Question: I am trying to open an 'SSLServerSocket' with custom keystore/truststore and with only 'TLSv1.2' enabled.
Here is my related code for opening such socket:
'''
SSLContext sslContext = null;
ServerSocket serverSocket = null;
KeyManagerFactory kmf = null;
KeyStore keystore = loadKeyStore(KEYSTORE_FILE);
if (keystore == null) {
// throw exception
}
char[] psw = System.console().readPassword("Enter password for the key materials in file "%s":", KEYSTORE_FILE);
try {
kmf = KeyManagerFactory.getInstance("PKIX");
kmf.init(keystore, psw);
} catch (NoSuchAlgorithmException | UnrecoverableKeyException | KeyStoreException e) {
e.printStackTrace();
kmf = null;
// throw exception
}
try {
sslContext = SSLContext.getInstance("TLSv1.2");
System.out.println(kmf==null); // prints false
sslContext.init(kmf==null?null:kmf.getKeyManagers(), null, null);
} catch (NoSuchAlgorithmException | KeyManagementException e) {
// throw exception
}
try {
serverSocket = sslContext.getServerSocketFactory().createServerSocket(PORT, BACKLOG, HOST);
((SSLServerSocket)serverSocket).setEnabledProtocols(new String[]{"TLSv1.2"});
} catch (IOException e) {
// throw exception
}
'''
the 'loadKeyStore' function is,
'''
private static KeyStore loadKeyStore(String filename) {
KeyStore keystore = null;
FileInputStream fis = null;
try {
keystore = KeyStore.getInstance("JKS");
char[] psw = System.console().readPassword("Enter password for the KeyStore file "%s":", filename);
if (psw != null) {
fis = new FileInputStream(filename);
keystore.load(fis, psw);
}
} catch (KeyStoreException | NoSuchAlgorithmException | CertificateException | IOException e) {
keystore = null;
LogManager.getLogger().fatal("cannot load KeyStore from file "" + filename + "".", e);
} finally {
if (fis != null) {
try {
fis.close();
} catch (IOException e) {
LogManager.getLogger().error("cannot close file " + filename, e);
}
fis = null;
}
}
return keystore;
}
'''
I accept connections in a different thread as
'''
while (!stopped) {
Socket socket = null;
try {
socket = serverSocket.accept();
} catch (IOException e) {
if (!stopped) {
logger.error("exception while accepting connections.", e);
}
break;
}
// start new threads to handle this connection
}
'''
The problem is, when I enter <URL> at Firefox, it says:
> Firefox cannot guarantee the safety of your data on HOST because it
uses , a broken security protocol. Advanced info:
ssl_error_no_cypher_overlap
How can I open a server socket that accepts only TLSv1.2 connections?
P.S. I have tried changing "TLSv1.2" strings in the code to "TLS", one by one, but nothing changed.
I edited the code as follows:
'''
serverSocket = sslContext.getServerSocketFactory().createServerSocket(port, backlog, host);
((SSLServerSocket)serverSocket).setEnabledProtocols(new String[]{"TLSv1.2"});
for (String s: ((SSLServerSocket)serverSocket).getEnabledCipherSuites()) {
System.out.println(s);
}
'''
and the output is,
> TLS_ECDHE_ECDSA_WITH_AES_128_CBC_SHA256
TLS_ECDHE_RSA_WITH_AES_128_CBC_SHA256 TLS_RSA_WITH_AES_128_CBC_SHA256
TLS_ECDH_ECDSA_WITH_AES_128_CBC_SHA256
TLS_ECDH_RSA_WITH_AES_128_CBC_SHA256
TLS_DHE_RSA_WITH_AES_128_CBC_SHA256
TLS_DHE_DSS_WITH_AES_128_CBC_SHA256
TLS_ECDHE_ECDSA_WITH_AES_128_CBC_SHA
TLS_ECDHE_RSA_WITH_AES_128_CBC_SHA TLS_RSA_WITH_AES_128_CBC_SHA
TLS_ECDH_ECDSA_WITH_AES_128_CBC_SHA TLS_ECDH_RSA_WITH_AES_128_CBC_SHA
TLS_DHE_RSA_WITH_AES_128_CBC_SHA TLS_DHE_DSS_WITH_AES_128_CBC_SHA
TLS_ECDHE_ECDSA_WITH_AES_128_GCM_SHA256
TLS_ECDHE_RSA_WITH_AES_128_GCM_SHA256 TLS_RSA_WITH_AES_128_GCM_SHA256
TLS_ECDH_ECDSA_WITH_AES_128_GCM_SHA256
TLS_ECDH_RSA_WITH_AES_128_GCM_SHA256
TLS_DHE_RSA_WITH_AES_128_GCM_SHA256
TLS_DHE_DSS_WITH_AES_128_GCM_SHA256
TLS_ECDHE_ECDSA_WITH_3DES_EDE_CBC_SHA
TLS_ECDHE_RSA_WITH_3DES_EDE_CBC_SHA SSL_RSA_WITH_3DES_EDE_CBC_SHA
TLS_ECDH_ECDSA_WITH_3DES_EDE_CBC_SHA
TLS_ECDH_RSA_WITH_3DES_EDE_CBC_SHA SSL_DHE_RSA_WITH_3DES_EDE_CBC_SHA
SSL_DHE_DSS_WITH_3DES_EDE_CBC_SHA TLS_ECDHE_ECDSA_WITH_RC4_128_SHA
TLS_ECDHE_RSA_WITH_RC4_128_SHA SSL_RSA_WITH_RC4_128_SHA
TLS_ECDH_ECDSA_WITH_RC4_128_SHA TLS_ECDH_RSA_WITH_RC4_128_SHA
SSL_RSA_WITH_RC4_128_MD5 TLS_EMPTY_RENEGOTIATION_INFO_SCSV
I am not sure, but it seems the problem is not about missing enabled cipher suites. Right?
I have tried 'openssl s_client -connect HOST:PORT', and the result is

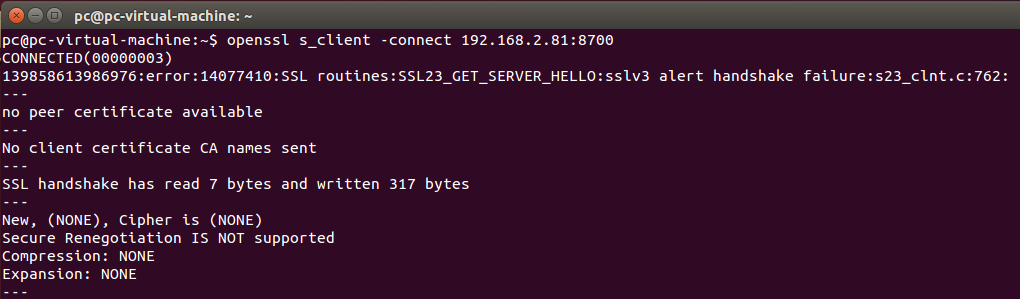
Answer: (There's a very similar question which I've <URL>
Essentially, 'SSLContext.getInstance("TLSv1.2")' can return an instance that supports other protocols too.
If you want to use a specific set of protocols, you need to use 'setEnabledProtocols(...)', which is what you've done following your first edit. You now get some cipher suites with a name starting with 'SSL_', but that's just the name, these are still valid for TLS 1.2. As the <URL> says:
> Some JSSE cipher suite names were defined before TLSv1.0 was finalized, and were therefore given the SSL_ prefix. The names mentioned in the TLS RFCs prefixed with TLS_ are functionally equivalent to the JSSE cipher suites prefixed with SSL_.
Your last problem ("", along with the handshake failure) seems to suggest there is no certificate (with its private key) found in the keystore you're trying to use.
Indeed, although the cipher suites you're mentioning are enabled, they will be automatically disabled if they cannot be used. All are either RSA or DSS cipher suites, meaning they need a certificate with an RSA or DSA key its private key to be usable. If such a certificate with private key entry cannot be found in the keystore, it won't be usable by the 'KeyManager' and 'SSLContext'. Hence, they will be disabled when the handshake is actually attempted. This would typically result in an exception being thrown in the middle of the handshake on the server side ("'javax.net.ssl.SSLHandshakeException: no cipher suites in common'"), and the error messages you get on the client side via OpenSSL.